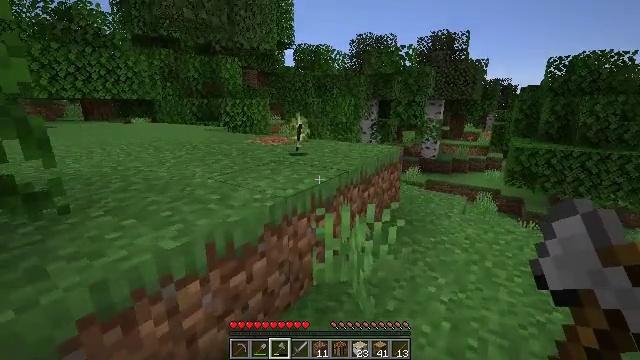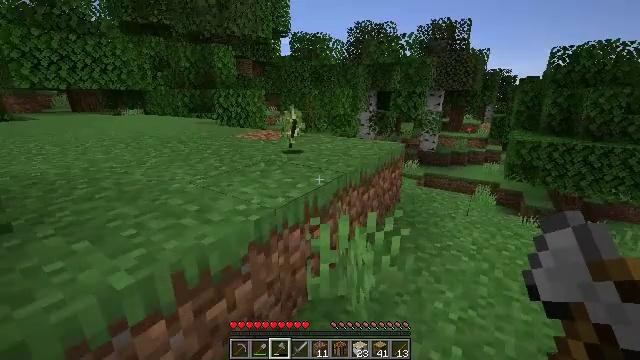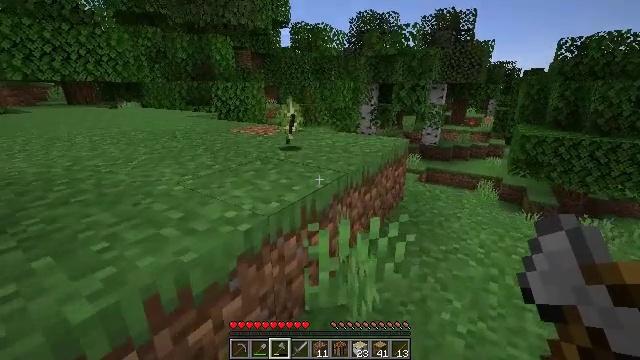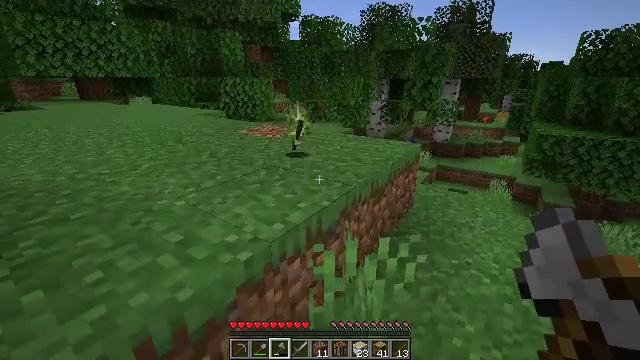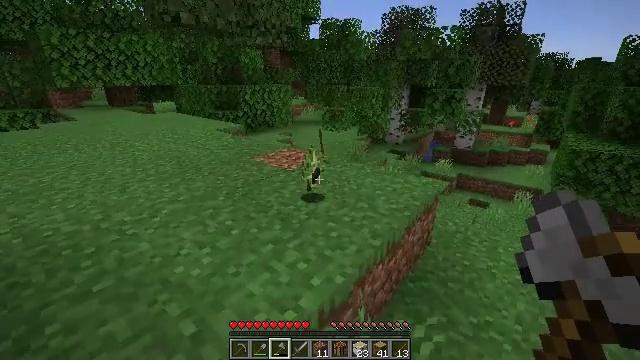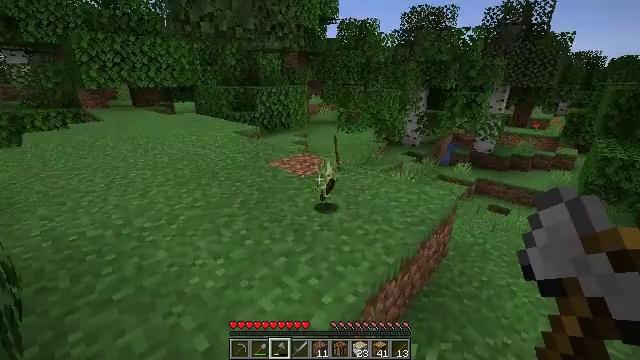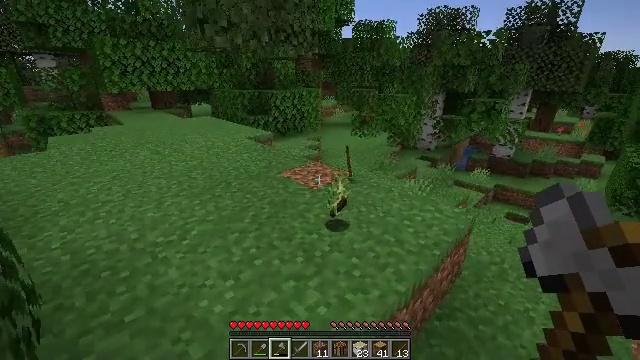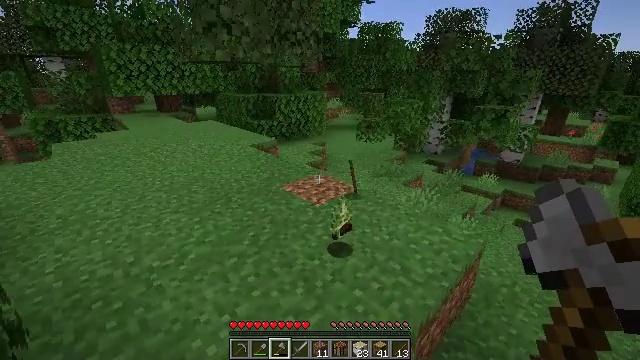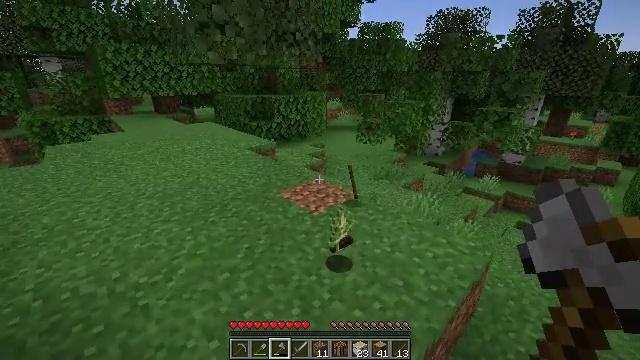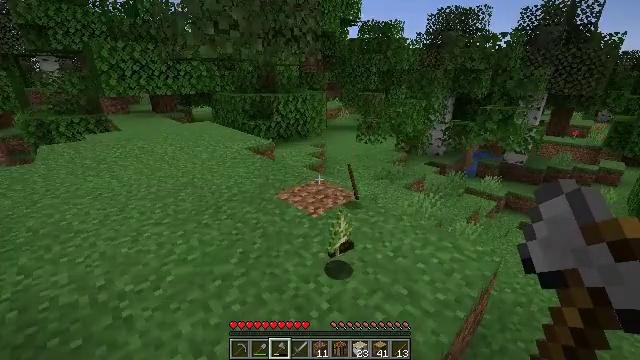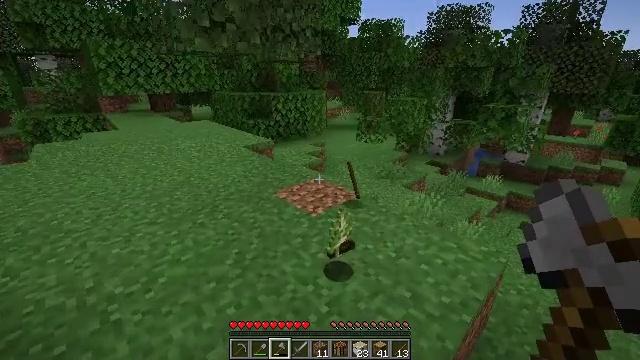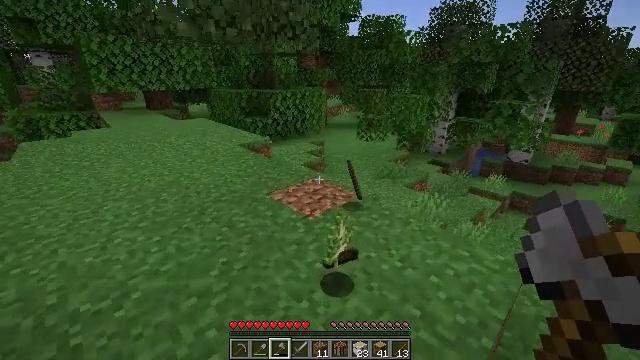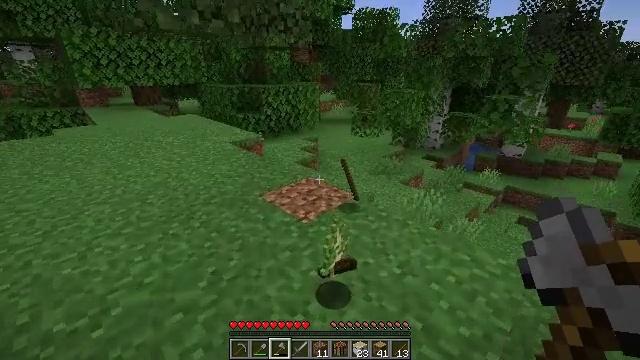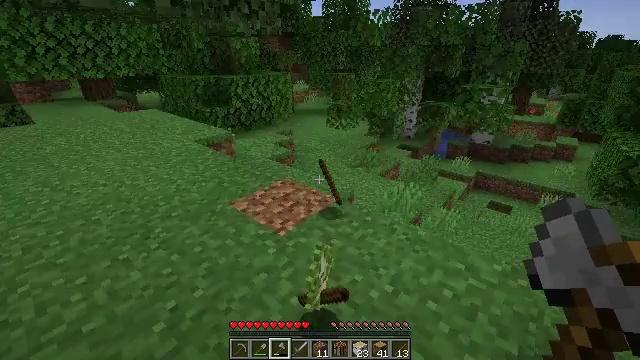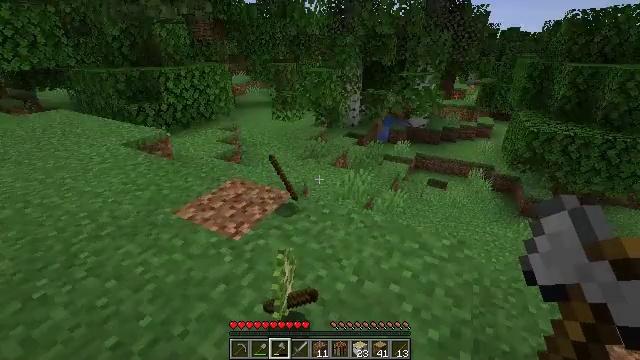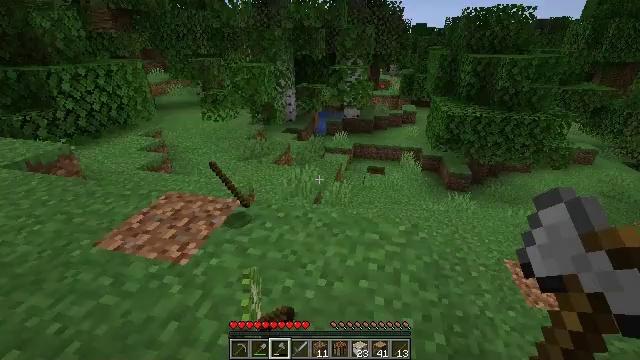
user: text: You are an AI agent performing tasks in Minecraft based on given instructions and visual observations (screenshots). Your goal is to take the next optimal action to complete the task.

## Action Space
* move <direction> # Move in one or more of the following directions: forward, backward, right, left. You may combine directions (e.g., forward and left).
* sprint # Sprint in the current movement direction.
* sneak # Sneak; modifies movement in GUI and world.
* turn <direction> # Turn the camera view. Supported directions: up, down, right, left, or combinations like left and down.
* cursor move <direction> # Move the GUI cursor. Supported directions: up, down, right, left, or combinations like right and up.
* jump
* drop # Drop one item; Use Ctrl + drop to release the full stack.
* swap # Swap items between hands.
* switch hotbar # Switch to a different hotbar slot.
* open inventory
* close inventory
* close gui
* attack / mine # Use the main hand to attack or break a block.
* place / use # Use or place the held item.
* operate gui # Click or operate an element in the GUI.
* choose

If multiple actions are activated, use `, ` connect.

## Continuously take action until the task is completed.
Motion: motion action
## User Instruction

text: Trim the tree by mining oak leaves.
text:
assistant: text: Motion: move forward, turn down
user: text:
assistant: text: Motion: move forward, turn down
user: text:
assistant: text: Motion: move forward, turn left and down, jump
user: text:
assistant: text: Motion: move forward, turn left and down, jump
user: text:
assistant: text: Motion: move forward, turn left, jump
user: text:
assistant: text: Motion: move forward, turn left, jump
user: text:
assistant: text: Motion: move forward, turn left, jump
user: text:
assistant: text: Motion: move forward
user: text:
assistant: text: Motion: move forward
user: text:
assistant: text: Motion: move forward
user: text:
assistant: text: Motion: move forward
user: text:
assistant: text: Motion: move forward, turn right and down
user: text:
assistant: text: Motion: move forward, turn right and down
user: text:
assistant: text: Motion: move forward and move left, turn right and down
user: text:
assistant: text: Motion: move forward and move left, turn right and down
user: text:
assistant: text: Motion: move forward and move left, turn right
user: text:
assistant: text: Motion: move forward and move left, turn right and down
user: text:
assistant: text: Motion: move forward and move left, turn right and down
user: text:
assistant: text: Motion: move forward and move left, turn right and down
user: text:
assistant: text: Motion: move forward and move left, turn right and down
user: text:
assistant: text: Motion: move forward and move left, turn right and down
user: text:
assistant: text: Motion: move forward and move left, turn right
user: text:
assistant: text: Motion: move forward and move left, turn right
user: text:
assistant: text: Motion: move forward and move left
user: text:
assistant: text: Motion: move forward and move left
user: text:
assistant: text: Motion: move left
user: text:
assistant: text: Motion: move left
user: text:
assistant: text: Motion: move left
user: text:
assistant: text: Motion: move left
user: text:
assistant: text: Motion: move left